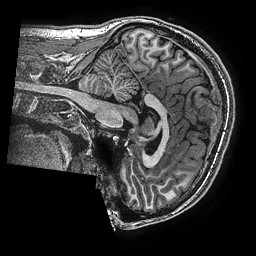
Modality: T1w
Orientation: sagittal
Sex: male
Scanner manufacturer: ge
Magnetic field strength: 3 T
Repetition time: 0.00766 s
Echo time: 0.003476 s